Question: Im trying to display this table:

(To clarify: Uren = Hours, Maandag = Monday, Dinsdag = Tuesday, Woensdag = Wednesday, Donderdag = Thursday, Vrijdag = Friday.
Now im planning to show all data like this in different tables, on the same page in a some kind of "list":
'''
Monday
Hours: Monday
1. Index
2. Index
3. Index
4. Index
5. Index
6. Index
7. Index
8. Index
Tuesday
etc. etc.
'''
Same for all other days~
Only the first 8 hours all the time.
Now i got this code:
public function notLoggedIn($whichtable, $whichrow, $link, $preference, $dag, $uur)
{
$this->newfunction = new functions;
'''
$getvalue = $this->newGet();
$resultaat = DB_connect()->query("SELECT * FROM $whichtable WHERE $whichrow = '$preference'");
$days = array("Maandag", "Dinsdag", "Woensdag", "Donderdag", "Vrijdag"); // take all dagen op
$loop = array();
while($rij = $resultaat->fetch_assoc())
{
$loop[] = $rij;
}
foreach ($days as $currentDay)
{
echo "<table style='float:left; width:100%;'>";
echo "<th></th><th style='width:100%; left:0; background-color:#9a136e; color:#fff; font-size:20px;'>
<div style='margin-auto;'>$currentDay</div></th>";
foreach($loop as $test)
{
$day = $test[$currentDay];
$uren = $test['Uren'];
$getkleur = explode(",", $day);
echo "<tr>"; ?> <th style='width:20%; display:$getkleur[5]; border-right:1px dotted #000;'>
<? $this->newfunction->linkToHoure($uren)?></th><?
echo "<td style='border-bottom:1px solid #999; display:$getkleur[5]; width:100%; height:40px;'>".$getkleur[0]."
<a style='font-size:24px; margin-top:-7px; position:absolute; right:0;' href='#'>></a></td></tr>
<tr><td></td><td style='width:100%;'><b><a style='background-color:$getkleur[4]; color:#fff;' href=''>".$getkleur[3]."</b>
<b><a style='color:#906;' href=''>". $getkleur[2]."</b></a></td></tr>";
} // close foreach
echo "</table>";
}
}// close notloggedin function
'''
Now it does display everthing on the same page , but like this:
'''
1. (Index of monday). Monday
1. (Index of Tuesday). Tuesday
1. (Index of Wednesday). Wednesday
1. (Index of Thursday). Thursday
1. (Index of Friday). Friday
2. (Index of Monday). Monday
2. (Index of Tuesday). Tuesday
2. (Index of Wednesday). Wednesday
2. (Index of Thursday). Thursday
2. (Index of Friday). Friday
'''
Till 8... Instead of the example above.
But it should get seperated in hours & days.
I got no idea how to solve this.
All help is appriciated..
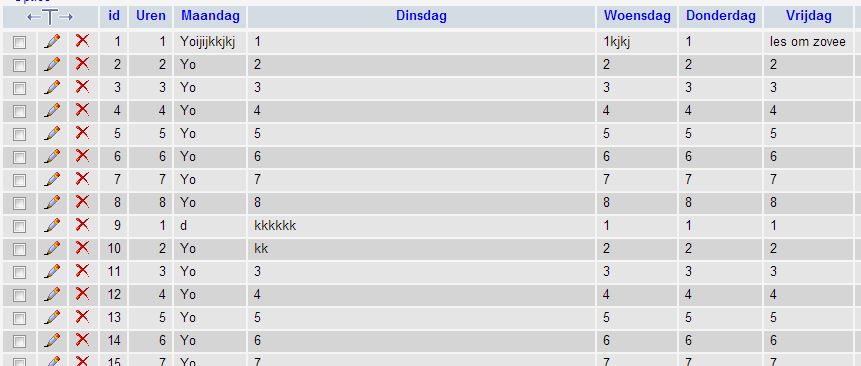
Answer: First try switching the while and foreach parts.'For each day' should come first, then loop through the table with the actual day selected.
Formatting should be another part, but this ought to give you the desired 8 lines per day output.